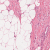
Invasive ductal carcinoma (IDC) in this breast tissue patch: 0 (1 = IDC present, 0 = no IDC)